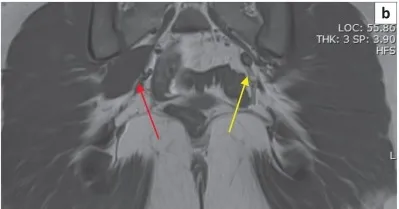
Coronal T1-weighted images of the pelvis show congenital absence of the left piriformis muscle (yellow arrows point to the expected location).
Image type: radiology (mri)